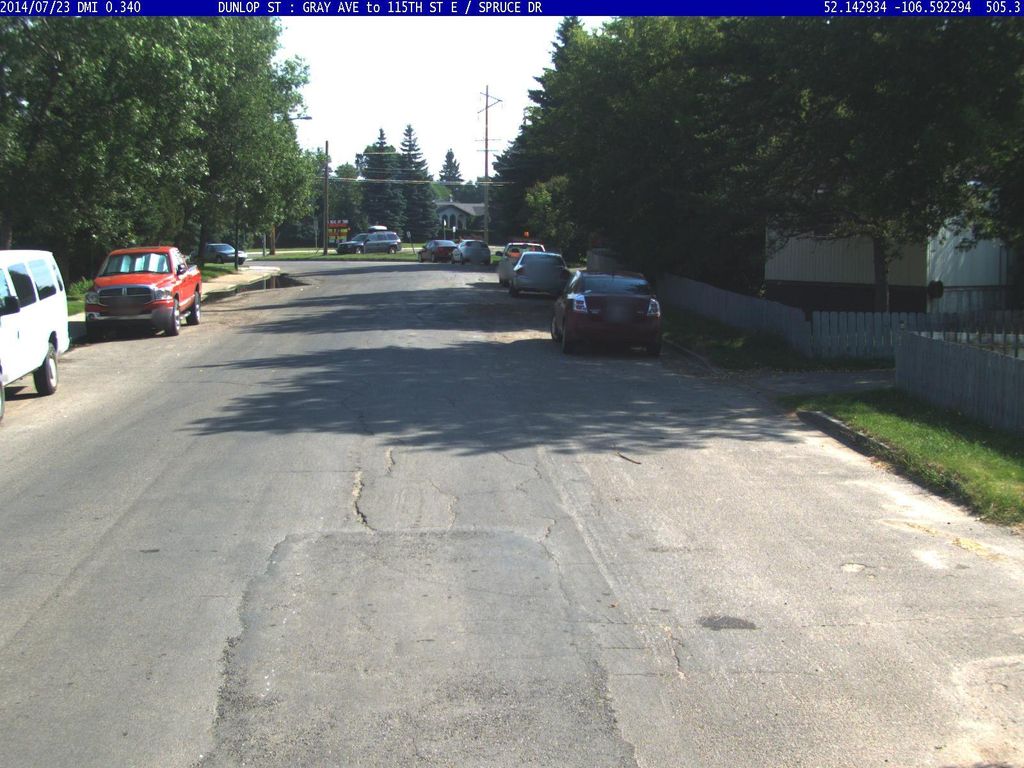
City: saskatoon